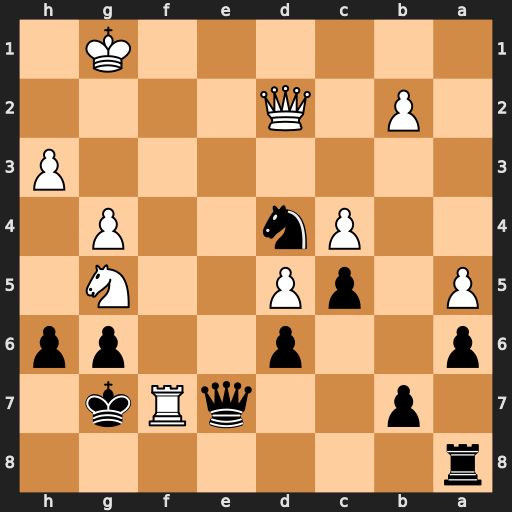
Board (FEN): r7/1p2qRk1/p2p2pp/P1pP2N1/2Pn2P1/7P/1P1Q4/6K1
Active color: b
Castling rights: -
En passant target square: -
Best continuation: Qxf7 Nxf7 Nf3+ Kf2 Nxd2